Question: Here is the look I want to achieve:

I'm using SkeletonJS 16-column grid framework. Here is the relevant code:
'''
<div class="container section" id="features">
<div class="one-third column">
<h5 class="underline">Waterproof</h5>
<div class="textbox">
<p>Lorem ipsum</p>
</div>
</div>
</div>
.section h5 {
font-size: 1.2rem;
text-transform: uppercase;
}
.section h5.underline {
color: #437356;
background: #f4f0e4;
margin: 12px 0 12px 0;
border-radius: 2px;
padding: 8px 12px;
font-weight: 700;
}
'''
My ultimate goal is to transform an h5 underline into this:
'''
<h5 class="underline">Waterproof<img class="image" src=""/></h5>
'''
and therefore to find an elegant set of CSS rules to make the image look like on attached design. I'm still an apprentice in CSS, so if everyone has a solution for that please drop me a potion or two. Thanks!
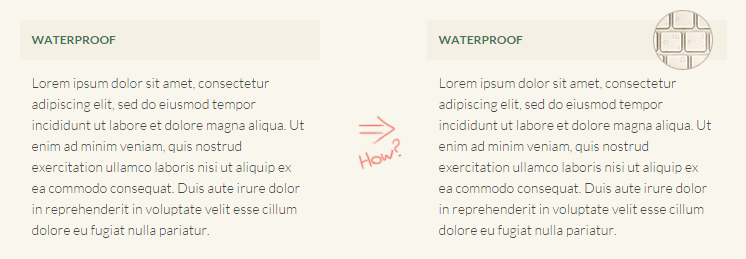
Answer: You can <URL> the image. Floating an image takes it out of the normal content flow, which means it won't take up space the way it normally does, but text and other inline elements will "notice" it and wrap around it.
'''
.underline > img {
float: right;
position: relative;
top: -20px;
}
'''
jsFiddle: <URL>
Or you can use <URL>. An absolute positioned item is completely removed from the document flow, text and other elements will act like it isn't there, and will position itself according to the nearest positioned ancestor element.
'''
.section h5.underline {
/* ... */
/* make sure this is set! */
position: relative;
}
.underline > img {
position: absolute;
top: -10px;
right: 10px;
}
'''
jsFiddle: <URL>